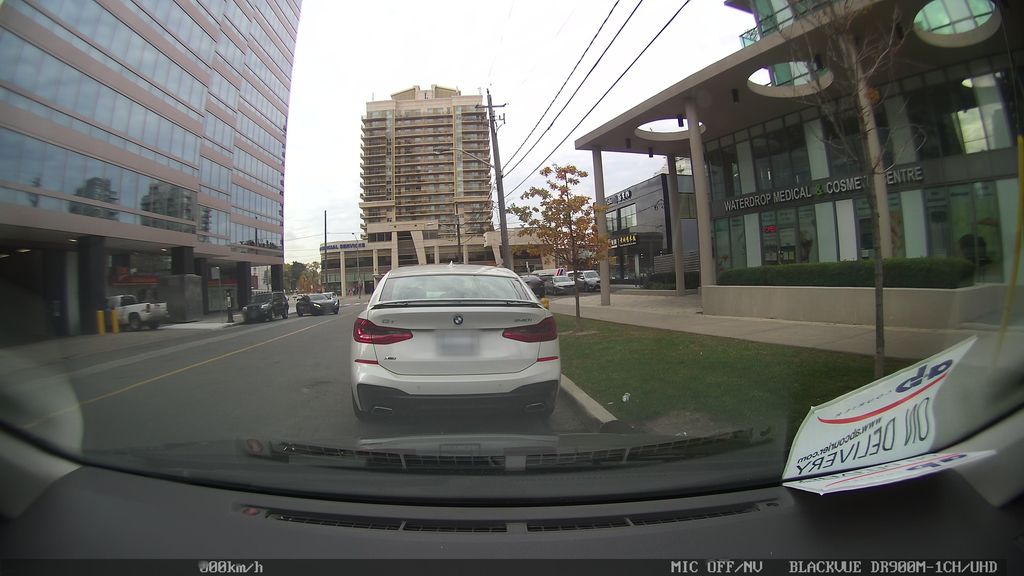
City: toronto